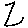
Label: zigzag